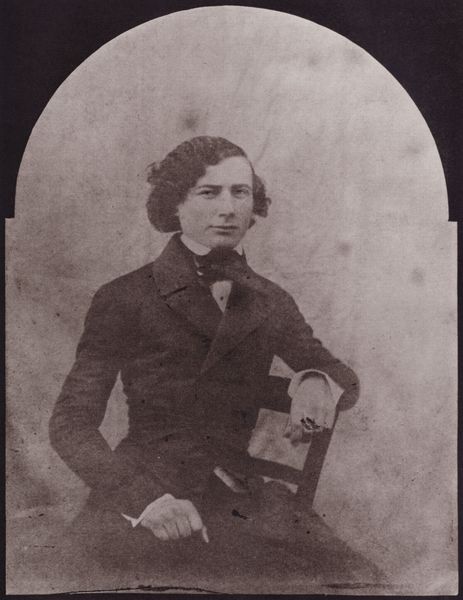
Titel: Bildnis eines unbekannten jungen Mannes
Künstler: Hippolyte Bayard
Schlagwörter: hand, kopf, mann, weiß, sitzen, ausschnitt, braun, fenster, finger, frau, frisur, grau, haar, hintergrund, licht, mund, nase, schmuck, schwarz, stirn, stuhl, blick, schal, tuch, rock, schleife, alt, anzug, hemd, jacke, jung, wand, arm, augen, gesicht, kleidung, kragen, rahmen, ärmel, bildnis, hals, hände, portrait, porträt, rückenlehne, schlank, haare, mantel, pose, sitzend, kind, musiker, frontal, kinn, knopf, locken, scheitel, taille, wellen, lehne, bogen, haltung, sepia, rundbogen, frack, steif, krawatte, seitenscheitel, halstuch, stuhllehne, atelier, junge, ellenbogen, knöpfe, fliege, jackett, revers, sakko, ring, foto, fotografie, photographie, eng, stolz, knabe, buch, schwarzweiss, künstler, faust, strin, photo, halbrund, flecken, androgyn, film, fleckig, umbra, fotographie, knick, gewellt, historisch, dauerwelle, studio, feminin, altmodisch, jugendlicher, porträtfoto, portraitfoto, beschnitten, ellenbofen, hemdn, johann stauss, römischer bogen, paspatou, siteznd, flekcne, schwarz foto, #buch, grafstuhl